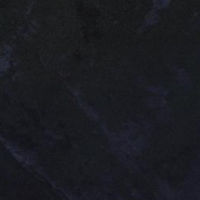
EUNIS habitat code: 23
Species observed at this site:
Adenostyles alliariae